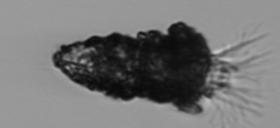
Label: Tintinnopsis